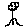
Label: tree